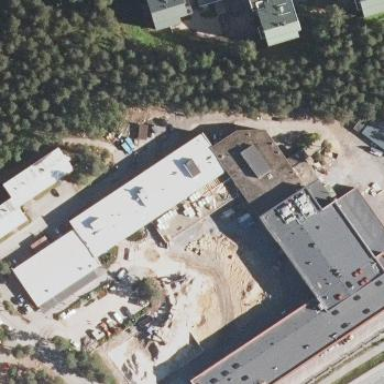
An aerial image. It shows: School building.